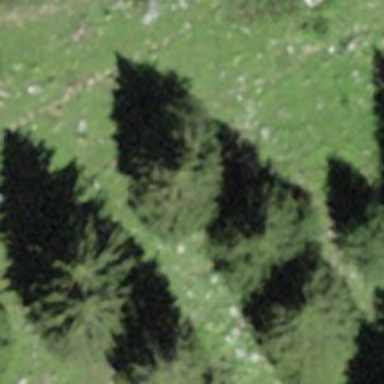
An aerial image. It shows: Needle-leaved tree in its natural environment.